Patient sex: F
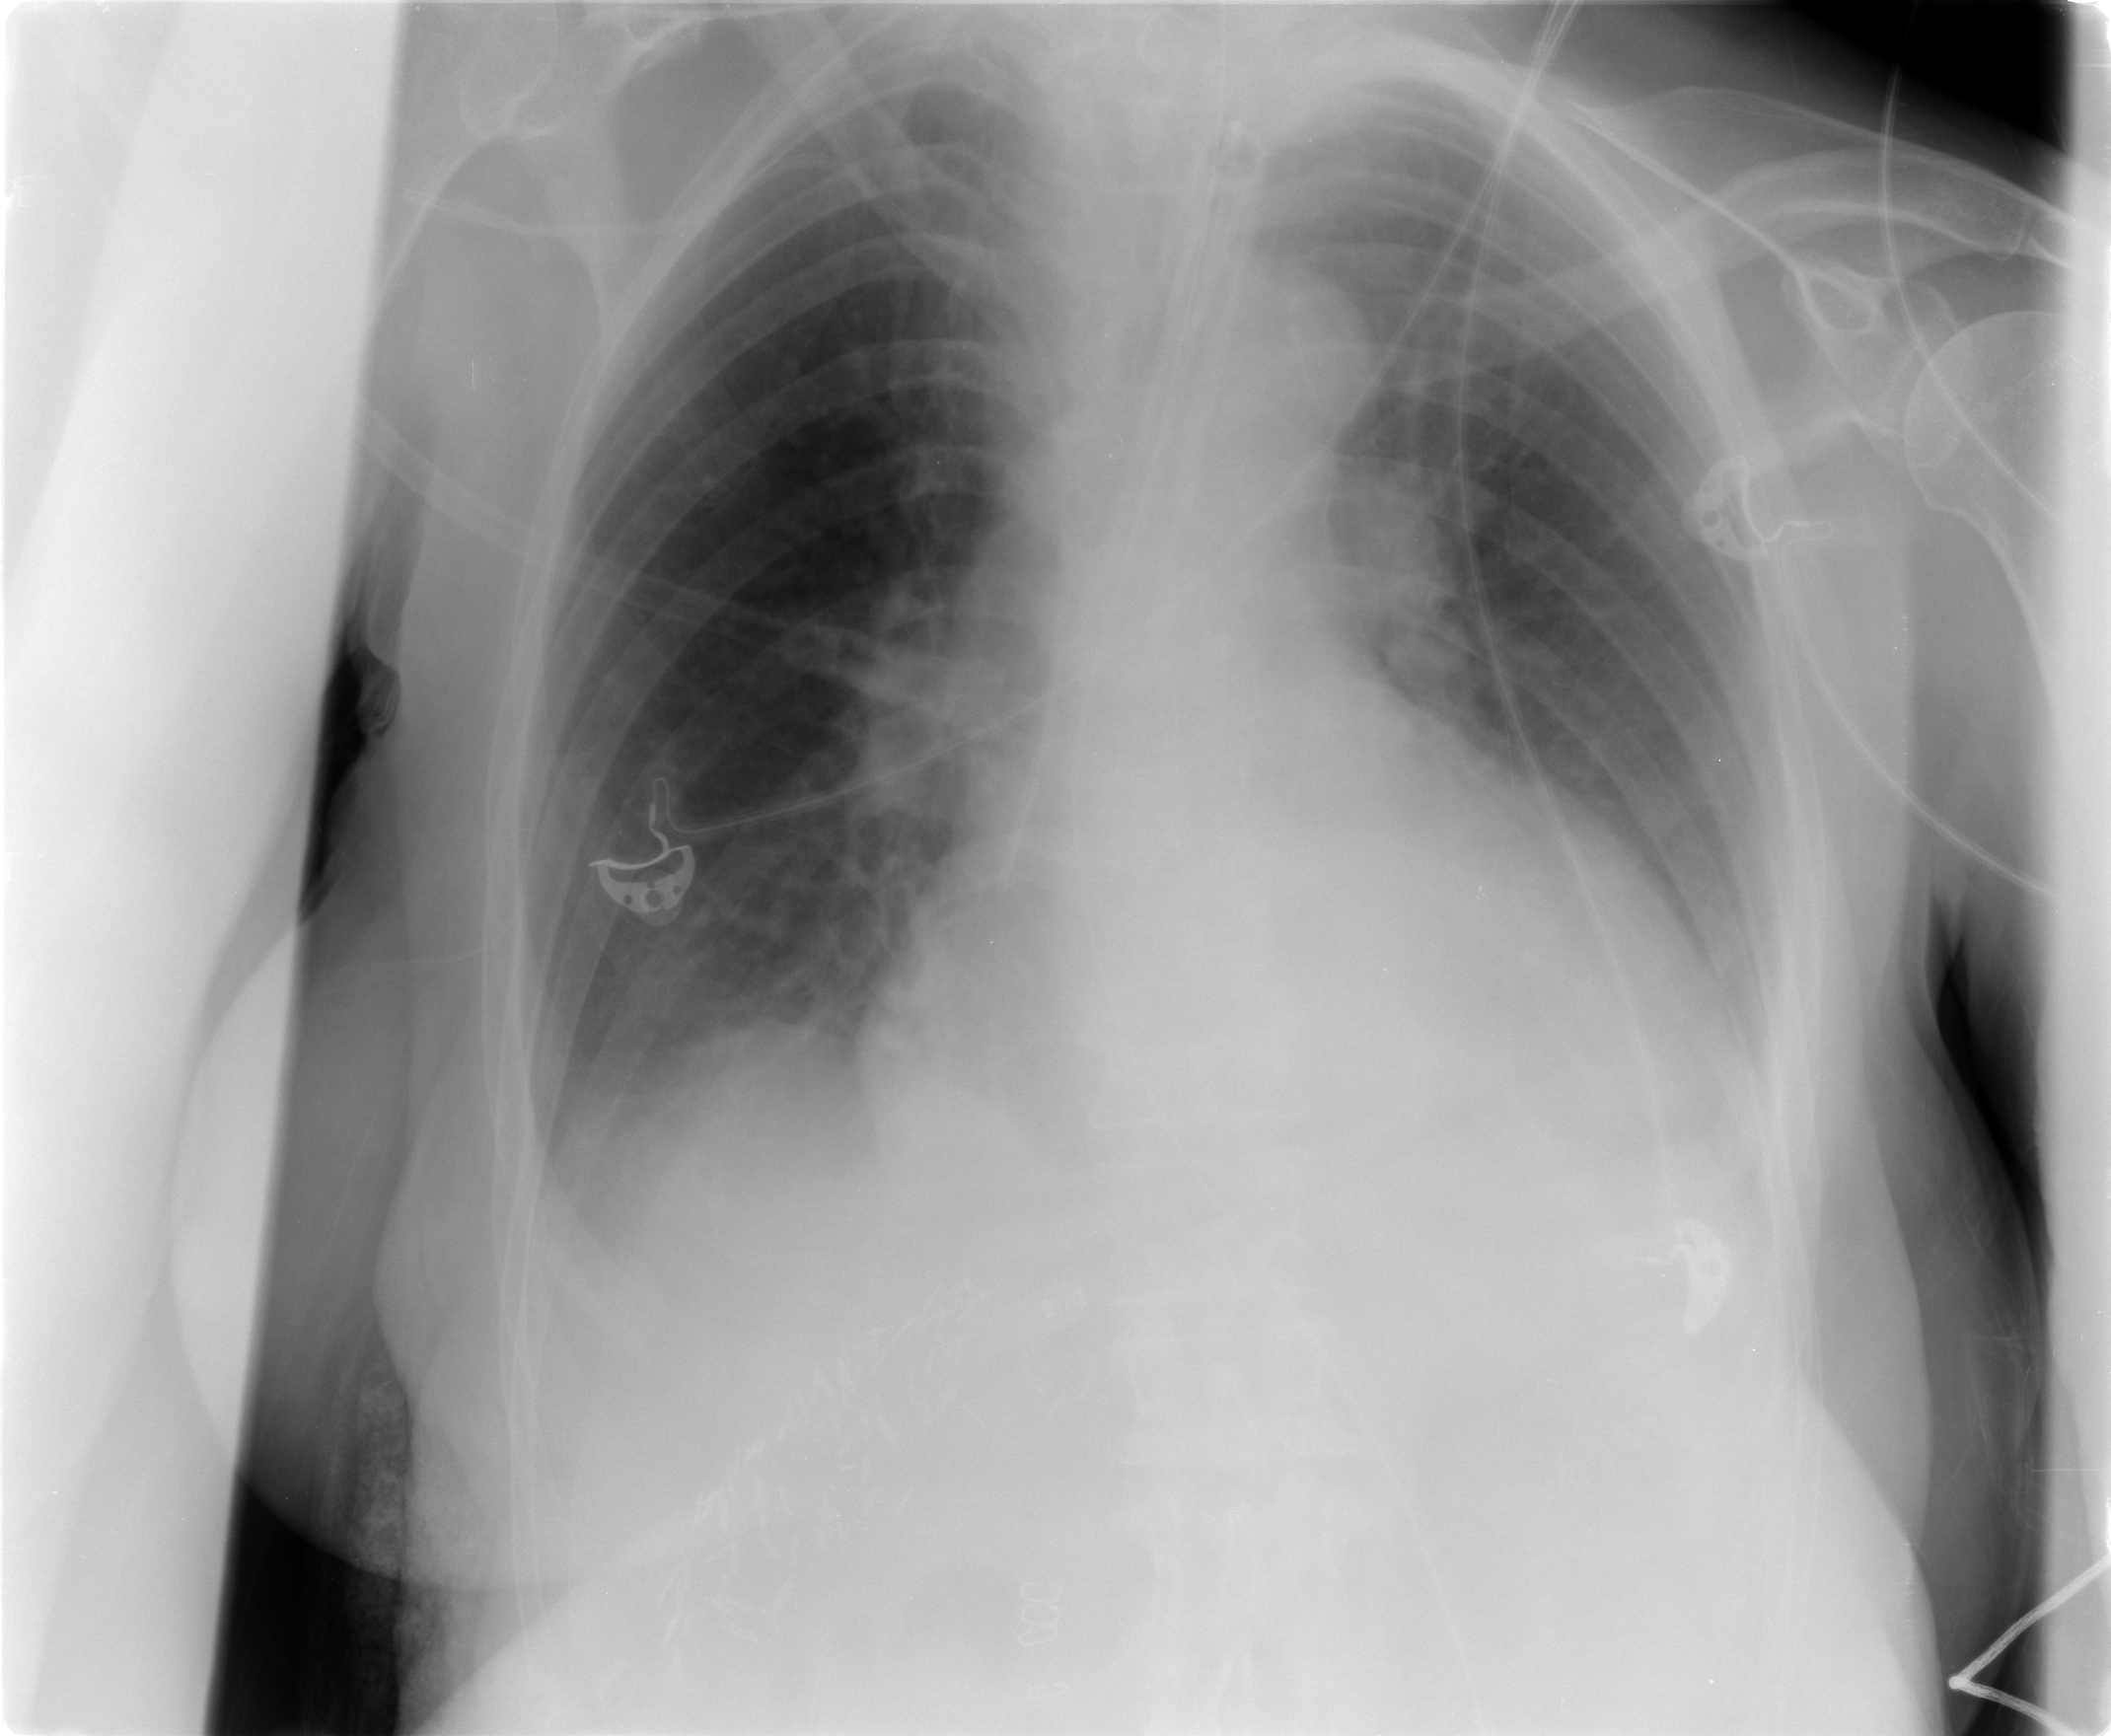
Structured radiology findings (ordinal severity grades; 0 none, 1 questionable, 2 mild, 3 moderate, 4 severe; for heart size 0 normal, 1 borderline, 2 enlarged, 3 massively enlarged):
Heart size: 2
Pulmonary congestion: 1
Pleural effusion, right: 2
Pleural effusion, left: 2
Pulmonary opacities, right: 0
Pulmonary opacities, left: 0
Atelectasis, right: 2
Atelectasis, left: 2